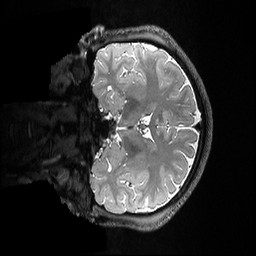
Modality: T2w
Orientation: coronal
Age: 25
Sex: male
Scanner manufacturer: ge
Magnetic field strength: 3 T
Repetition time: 3.206 s
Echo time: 0.06401 s